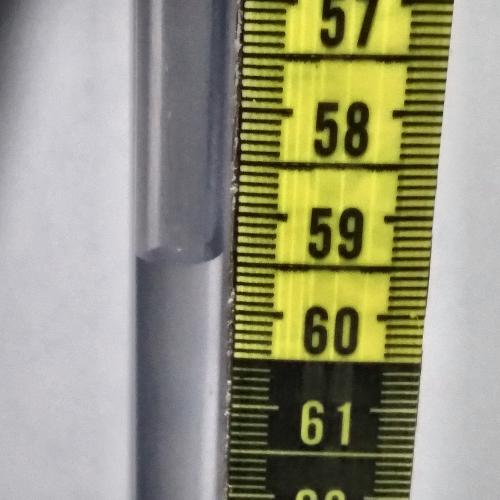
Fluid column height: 59.4 cm